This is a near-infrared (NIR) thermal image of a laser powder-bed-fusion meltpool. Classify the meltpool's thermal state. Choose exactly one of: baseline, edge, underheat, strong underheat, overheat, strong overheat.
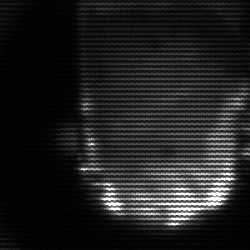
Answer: baseline